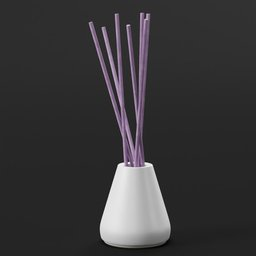
Label: decoration